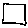
Label: square